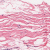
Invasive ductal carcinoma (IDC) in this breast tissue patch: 0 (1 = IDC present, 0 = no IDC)